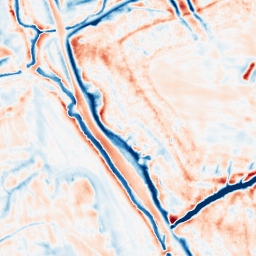
Category: edge_preserving
Decomposition family: bilateral
Decomposition parameters: d: 21
sigma_color: 25
sigma_space: 100
Upsampling method: linear_exact
Upsampling parameters: scale: 2
Upsampling scale: 2